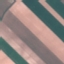
Label: AnnualCrop